Interaction volume radius: 10 \u00c5
Interaction volume height: 40 \u00c5
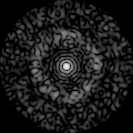
Disorder parameter: 0.8442